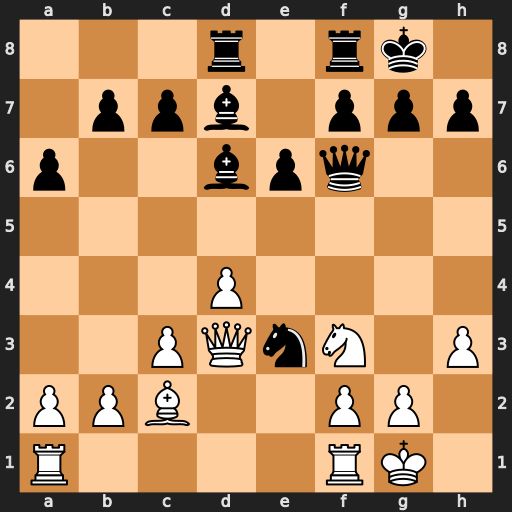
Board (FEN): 3r1rk1/1ppb1ppp/p2bpq2/8/3P4/2PQnN1P/PPB2PP1/R4RK1
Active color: w
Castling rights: -
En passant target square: -
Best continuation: Qxh7#